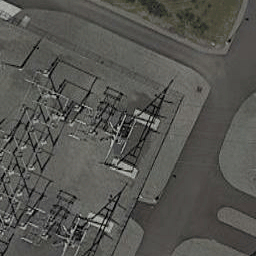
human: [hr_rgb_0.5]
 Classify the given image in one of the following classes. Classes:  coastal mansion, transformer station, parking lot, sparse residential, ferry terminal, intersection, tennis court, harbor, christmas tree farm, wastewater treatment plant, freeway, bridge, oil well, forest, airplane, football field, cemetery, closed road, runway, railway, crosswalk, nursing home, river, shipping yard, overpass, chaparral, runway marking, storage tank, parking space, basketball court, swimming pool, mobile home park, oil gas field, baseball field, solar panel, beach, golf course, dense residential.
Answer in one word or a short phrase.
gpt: transformer station